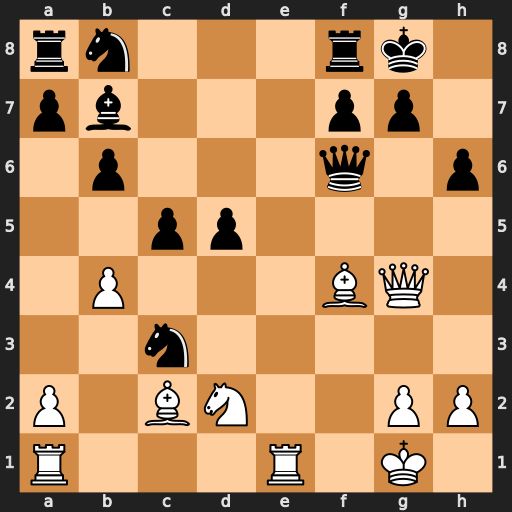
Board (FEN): rn3rk1/pb3pp1/1p3q1p/2pp4/1P3BQ1/2n5/P1BN2PP/R3R1K1
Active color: w
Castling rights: -
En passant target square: -
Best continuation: Be5 Qg5 Qxg5